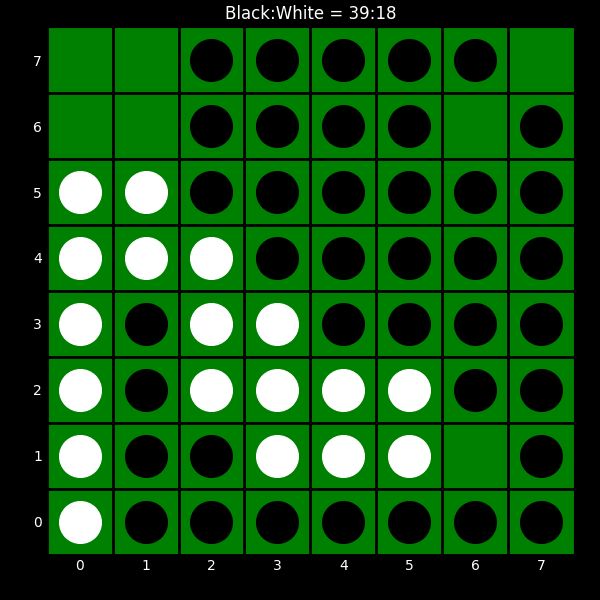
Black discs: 39
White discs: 18